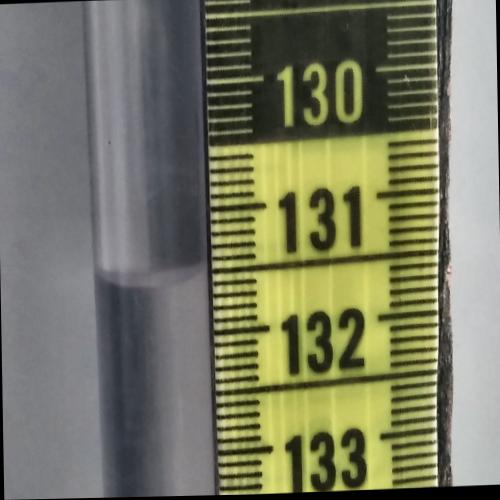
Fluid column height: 131.5 cm